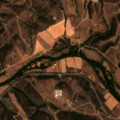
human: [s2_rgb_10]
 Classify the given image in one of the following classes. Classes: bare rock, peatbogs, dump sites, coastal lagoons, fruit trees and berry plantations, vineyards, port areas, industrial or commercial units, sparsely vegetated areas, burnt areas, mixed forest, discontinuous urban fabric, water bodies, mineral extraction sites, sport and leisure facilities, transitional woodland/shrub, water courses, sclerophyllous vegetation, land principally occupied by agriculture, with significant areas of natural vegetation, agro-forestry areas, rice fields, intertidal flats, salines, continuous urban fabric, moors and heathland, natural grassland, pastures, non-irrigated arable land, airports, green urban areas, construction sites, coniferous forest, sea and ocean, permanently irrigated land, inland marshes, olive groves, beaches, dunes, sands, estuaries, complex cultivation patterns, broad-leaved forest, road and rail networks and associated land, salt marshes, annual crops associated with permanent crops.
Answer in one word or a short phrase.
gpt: complex cultivation patterns, land principally occupied by agriculture, with significant areas of natural vegetation, broad-leaved forest, transitional woodland/shrub